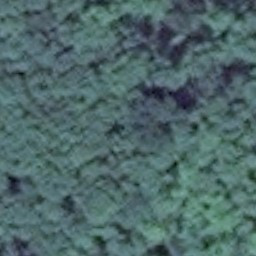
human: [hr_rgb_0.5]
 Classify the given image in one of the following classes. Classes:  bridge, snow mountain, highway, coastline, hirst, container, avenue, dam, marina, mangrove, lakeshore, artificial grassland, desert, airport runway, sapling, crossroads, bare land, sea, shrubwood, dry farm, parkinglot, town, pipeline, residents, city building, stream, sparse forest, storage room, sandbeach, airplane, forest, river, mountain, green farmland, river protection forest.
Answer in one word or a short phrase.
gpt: forest